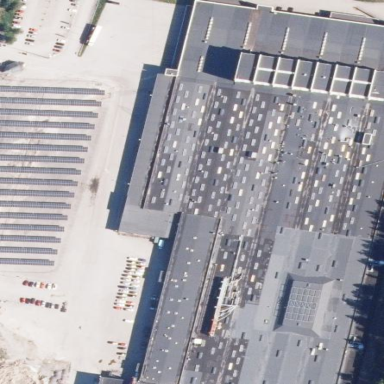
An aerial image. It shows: Industrial building.